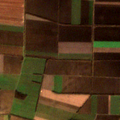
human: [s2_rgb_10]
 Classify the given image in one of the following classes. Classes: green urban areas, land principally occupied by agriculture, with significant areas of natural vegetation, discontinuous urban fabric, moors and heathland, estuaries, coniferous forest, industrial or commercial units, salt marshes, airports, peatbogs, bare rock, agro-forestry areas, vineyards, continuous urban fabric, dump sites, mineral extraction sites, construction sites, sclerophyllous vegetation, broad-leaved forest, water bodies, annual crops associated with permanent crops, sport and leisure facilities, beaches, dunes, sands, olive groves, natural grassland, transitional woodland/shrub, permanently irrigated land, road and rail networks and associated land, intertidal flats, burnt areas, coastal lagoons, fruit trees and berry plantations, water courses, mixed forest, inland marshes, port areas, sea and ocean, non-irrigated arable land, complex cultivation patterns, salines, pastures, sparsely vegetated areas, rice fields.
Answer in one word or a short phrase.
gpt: non-irrigated arable land